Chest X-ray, AP view. Patient: 25 years old, sex F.
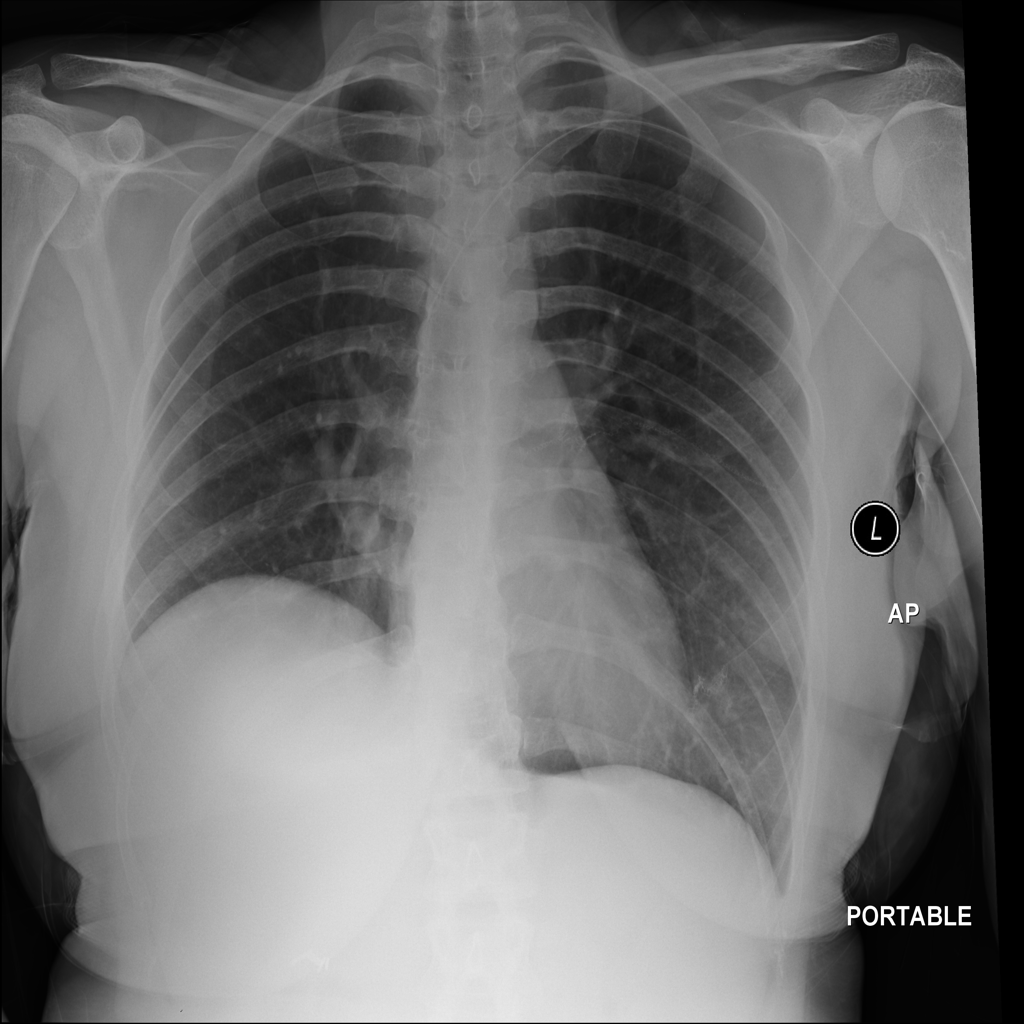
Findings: No Finding